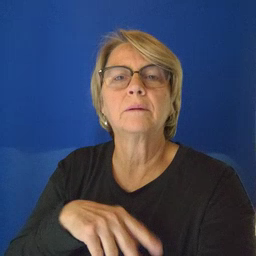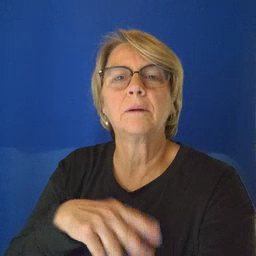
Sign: frog